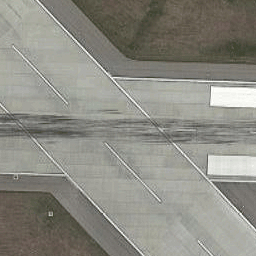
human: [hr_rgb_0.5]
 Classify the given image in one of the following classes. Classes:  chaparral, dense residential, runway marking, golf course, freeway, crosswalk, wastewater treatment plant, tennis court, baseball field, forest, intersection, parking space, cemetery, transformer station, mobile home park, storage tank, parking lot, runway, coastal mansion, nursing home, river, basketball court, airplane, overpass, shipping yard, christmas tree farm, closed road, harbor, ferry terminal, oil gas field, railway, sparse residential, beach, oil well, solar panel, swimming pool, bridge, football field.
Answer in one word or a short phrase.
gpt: runway